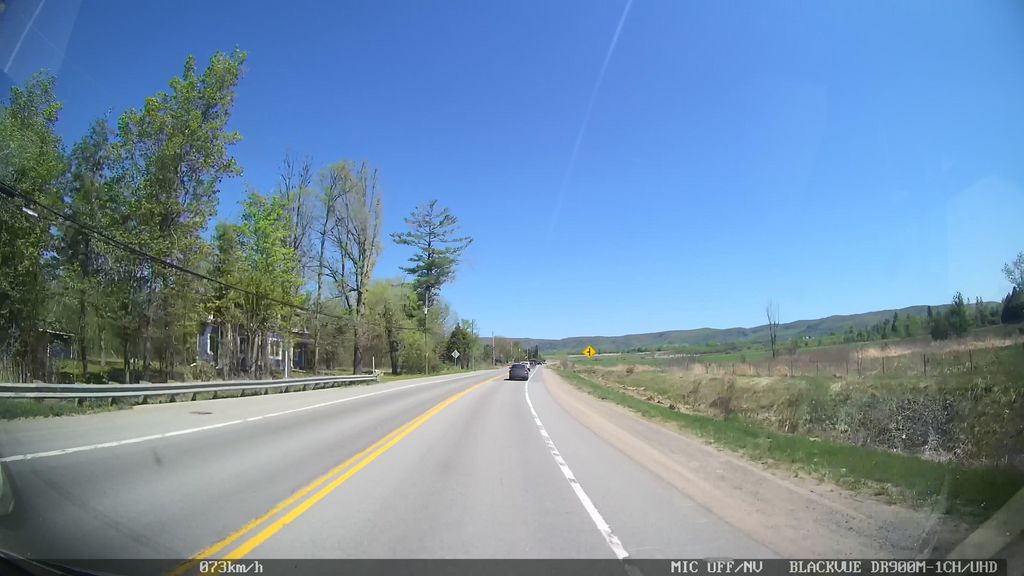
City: ottawa-gatineau